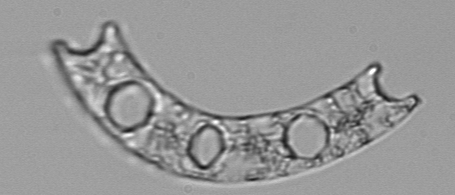
Label: Eucampia